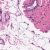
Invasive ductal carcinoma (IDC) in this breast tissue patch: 0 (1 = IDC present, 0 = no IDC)